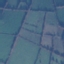
Label: Pasture